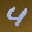
Label: 4